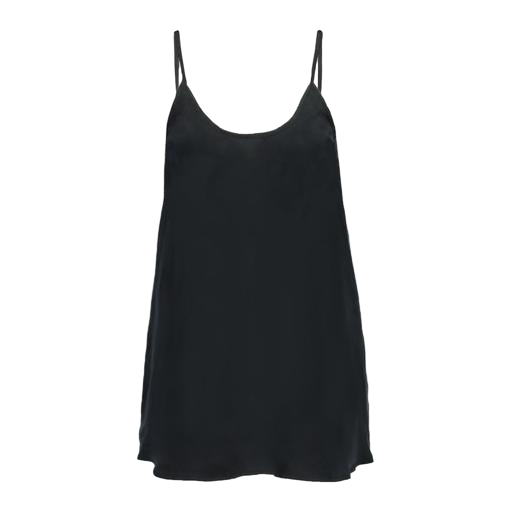
black women's fluid cami, black chelsea cami, black bella cami, white background